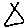
Label: triangle